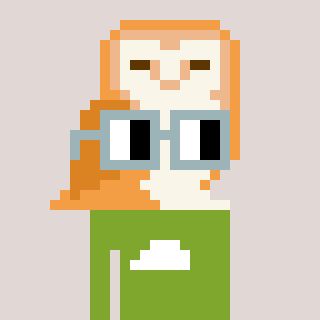
a pixel art character with square dark gray glasses, a owl-shaped head and a slimegreen-colored body on a warm background